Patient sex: F
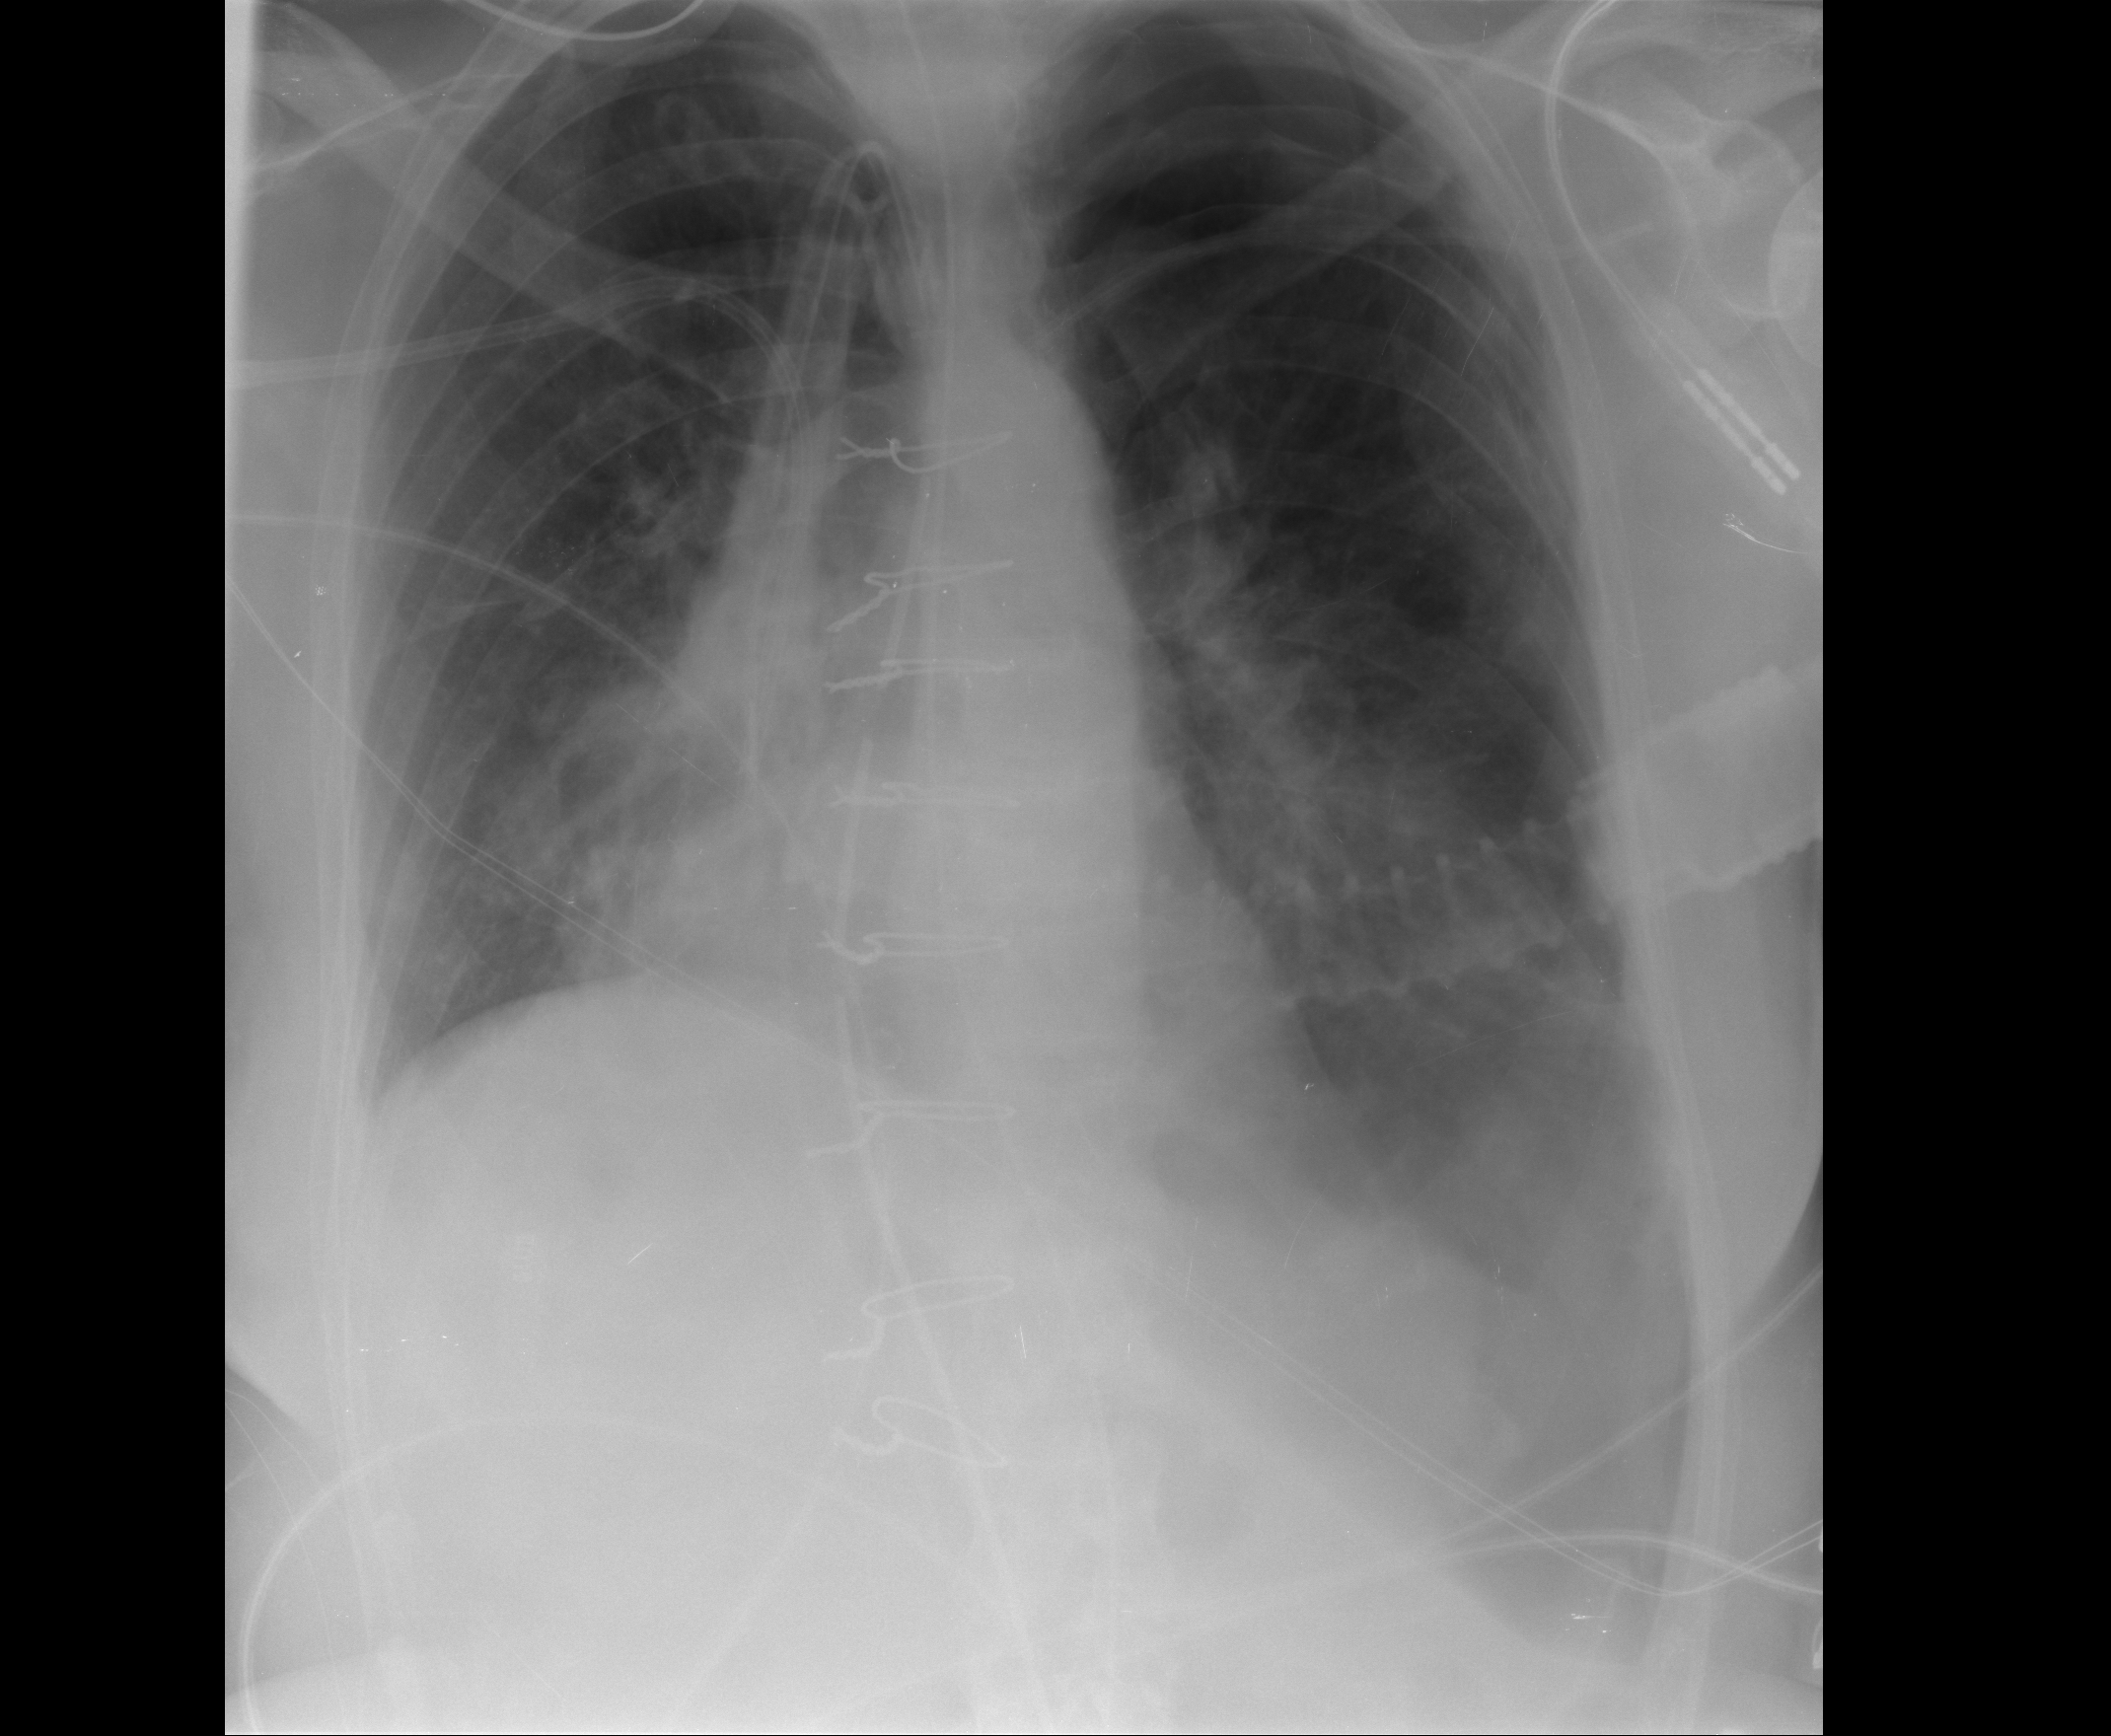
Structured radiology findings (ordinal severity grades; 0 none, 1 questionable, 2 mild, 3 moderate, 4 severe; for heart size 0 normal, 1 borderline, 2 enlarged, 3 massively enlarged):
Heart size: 0
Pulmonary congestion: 1
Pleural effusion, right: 1
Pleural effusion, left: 1
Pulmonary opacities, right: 3
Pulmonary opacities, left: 1
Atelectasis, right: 2
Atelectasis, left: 2